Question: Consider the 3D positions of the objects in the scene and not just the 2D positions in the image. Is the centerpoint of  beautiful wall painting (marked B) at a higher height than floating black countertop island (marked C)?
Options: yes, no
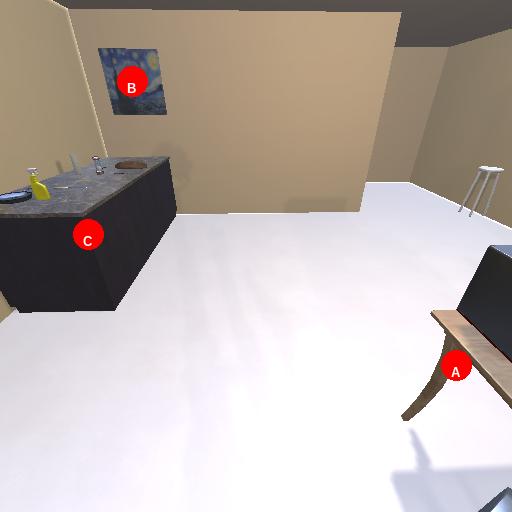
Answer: yes